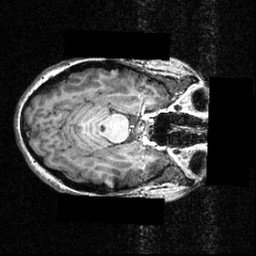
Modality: T1w
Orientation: axial
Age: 28
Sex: female
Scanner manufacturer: siemens
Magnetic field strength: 3.951 T
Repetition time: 1.5 s
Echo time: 0.00335 s